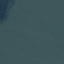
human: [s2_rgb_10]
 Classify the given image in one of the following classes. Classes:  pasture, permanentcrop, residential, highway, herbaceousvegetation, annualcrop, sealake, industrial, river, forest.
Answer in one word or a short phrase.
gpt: SeaLake